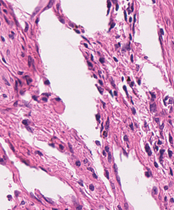
Tumor epithelial tissue: no
Tumor-associated stroma tissue: yes
Normal tissue: no